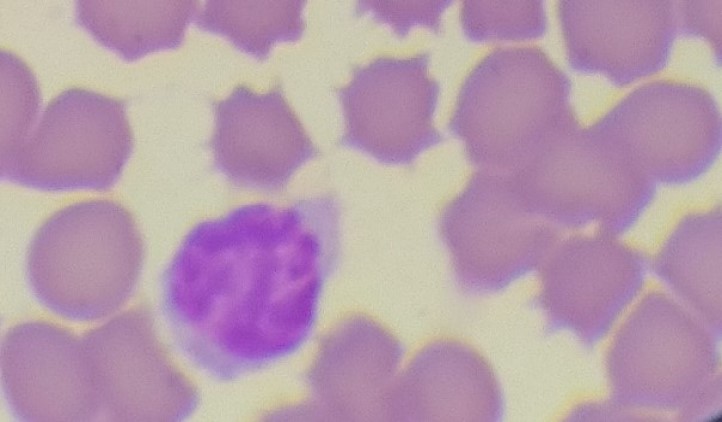
White blood cell type: Lymphocyte